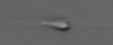
Label: flagellate_morphotype3